Question: I am trying to find a way to filter large data and remove rows in a worksheet, in less than one minute
The goal:
- -
.
Test Data:
:
.
How the code works:
1. It starts by turning all Excel features Off
2. If the workbook is not empty and the text value to be removed exists in column 1 Copies the used range of column 1 to an array Iterates over every value in array backwards When it finds a match: Appends the cell address to a tmp string in the format "A11,A275,A3900,..." If the tmp variable length is close to 255 characters Deletes rows using .Range("A11,A275,A3900,...").EntireRow.Delete Shift:=xlUp Resets tmp to empty and moves on to the next set of rows
3. At the end, it turns all Excel features back On
.
, and total duration time should be under one minute. Any code-based solution is acceptable as long as it performs under 1 minute.
This narrows the scope to very few acceptable answers. The answers already provided are also very short and easy to implement. <URL> performs the operation in about 30 seconds, so there is at least one answer that provides an acceptable solution, and other may find it useful as well
.
My main initial function:
'''
Sub DeleteRowsWithValuesStrings()
Const MAX_SZ As Byte = 240
Dim i As Long, j As Long, t As Double, ws As Worksheet
Dim memArr As Variant, max As Long, tmp As String
Set ws = Worksheets(1)
max = GetMaxCell(ws.UsedRange).Row
FastWB True: t = Timer
With ws
If max > 1 Then
If IndexOfValInRowOrCol("Test String", , ws.UsedRange) > 0 Then
memArr = .Range(.Cells(1, 1), .Cells(max, 1)).Value2
For i = max To 1 Step -1
If memArr(i, 1) = "Test String" Then
tmp = tmp & "A" & i & ","
If Len(tmp) > MAX_SZ Then
.Range(Left(tmp, Len(tmp) - 1)).EntireRow.Delete Shift:=xlUp
tmp = vbNullString
End If
End If
Next
If Len(tmp) > 0 Then
.Range(Left(tmp, Len(tmp) - 1)).EntireRow.Delete Shift:=xlUp
End If
.Calculate
End If
End If
End With
FastWB False: InputBox "Duration: ", "Duration", Timer - t
End Sub
'''
---
Helper functions (turn Excel features off and on):
'''
Public Sub FastWB(Optional ByVal opt As Boolean = True)
With Application
.Calculation = IIf(opt, xlCalculationManual, xlCalculationAutomatic)
.DisplayAlerts = Not opt
.DisplayStatusBar = Not opt
.EnableAnimations = Not opt
.EnableEvents = Not opt
.ScreenUpdating = Not opt
End With
FastWS , opt
End Sub
Public Sub FastWS(Optional ByVal ws As Worksheet = Nothing, _
Optional ByVal opt As Boolean = True)
If ws Is Nothing Then
For Each ws In Application.ActiveWorkbook.Sheets
EnableWS ws, opt
Next
Else
EnableWS ws, opt
End If
End Sub
Private Sub EnableWS(ByVal ws As Worksheet, ByVal opt As Boolean)
With ws
.DisplayPageBreaks = False
.EnableCalculation = Not opt
.EnableFormatConditionsCalculation = Not opt
.EnablePivotTable = Not opt
End With
End Sub
'''
---
Finds last cell with data (thanks @ZygD - now I tested it in several scenarios):
'''
Public Function GetMaxCell(Optional ByRef rng As Range = Nothing) As Range
'Returns the last cell containing a value, or A1 if Worksheet is empty
Const NONEMPTY As String = "*"
Dim lRow As Range, lCol As Range
If rng Is Nothing Then Set rng = Application.ActiveWorkbook.ActiveSheet.UsedRange
If WorksheetFunction.CountA(rng) = 0 Then
Set GetMaxCell = rng.Parent.Cells(1, 1)
Else
With rng
Set lRow = .Cells.Find(What:=NONEMPTY, LookIn:=xlFormulas, _
After:=.Cells(1, 1), _
SearchDirection:=xlPrevious, _
SearchOrder:=xlByRows)
If Not lRow Is Nothing Then
Set lCol = .Cells.Find(What:=NONEMPTY, LookIn:=xlFormulas, _
After:=.Cells(1, 1), _
SearchDirection:=xlPrevious, _
SearchOrder:=xlByColumns)
Set GetMaxCell = .Parent.Cells(lRow.Row, lCol.Column)
End If
End With
End If
End Function
'''
---
Returns the index of a match in the array, or 0 if a match is not found:
'''
Public Function IndexOfValInRowOrCol( _
ByVal searchVal As String, _
Optional ByRef ws As Worksheet = Nothing, _
Optional ByRef rng As Range = Nothing, _
Optional ByRef vertical As Boolean = True, _
Optional ByRef rowOrColNum As Long = 1 _
) As Long
'Returns position in Row or Column, or 0 if no matches found
Dim usedRng As Range, result As Variant, searchRow As Long, searchCol As Long
result = CVErr(9999) '- generate custom error
Set usedRng = GetUsedRng(ws, rng)
If Not usedRng Is Nothing Then
If rowOrColNum < 1 Then rowOrColNum = 1
With Application
If vertical Then
result = .Match(searchVal, rng.Columns(rowOrColNum), 0)
Else
result = .Match(searchVal, rng.Rows(rowOrColNum), 0)
End If
End With
End If
If IsError(result) Then IndexOfValInRowOrCol = 0 Else IndexOfValInRowOrCol = result
End Function
'''
.
Tested 6 solutions (3 tests each): <URL>
.
Here are the results, fastest to the slowest:
.
Test 1. Total of 100,000 records, 10,000 to be deleted:
'''
1. ExcelHero() - 1.5 seconds
2. DeleteRowsWithValuesNewSheet() - 2.4 seconds
3. DeleteRowsWithValuesStrings() - 2.45 minutes
4. DeleteRowsWithValuesArray() - 2.45 minutes
5. QuickAndEasy() - 3.25 minutes
6. DeleteRowsWithValuesUnion() - Stopped after 5 minutes
'''
.
Test 2. Total of 1 million records, 100,000 to be deleted:
'''
1. ExcelHero() - 16 seconds (average)
2. DeleteRowsWithValuesNewSheet() - 33 seconds (average)
3. DeleteRowsWithValuesStrings() - 4 hrs 38 min (16701.375 sec)
4. DeleteRowsWithValuesArray() - 4 hrs 37 min (<PHONE>3 sec)
5. QuickAndEasy() - 5 hrs 40 min (<PHONE>8 sec)
6. DeleteRowsWithValuesUnion() - N/A
'''
.
Notes:
1. ExcelHero method: easy to implement, reliable, extremely fast, but removes formulas
2. NewSheet method: easy to implement, reliable, and meets the target
3. Strings method: more effort to implement, reliable, but doesn't meet requirement
4. Array method: similar to Strings, but ReDims an array (faster version of Union)
5. QuickAndEasy: easy to implement (short, reliable and elegant), but doesn't meet requirement
6. Range Union: implementation complexity similar to 2 and 3, but too slow
I also made the test data more realistic by introducing unusual values:
- - - - - - -
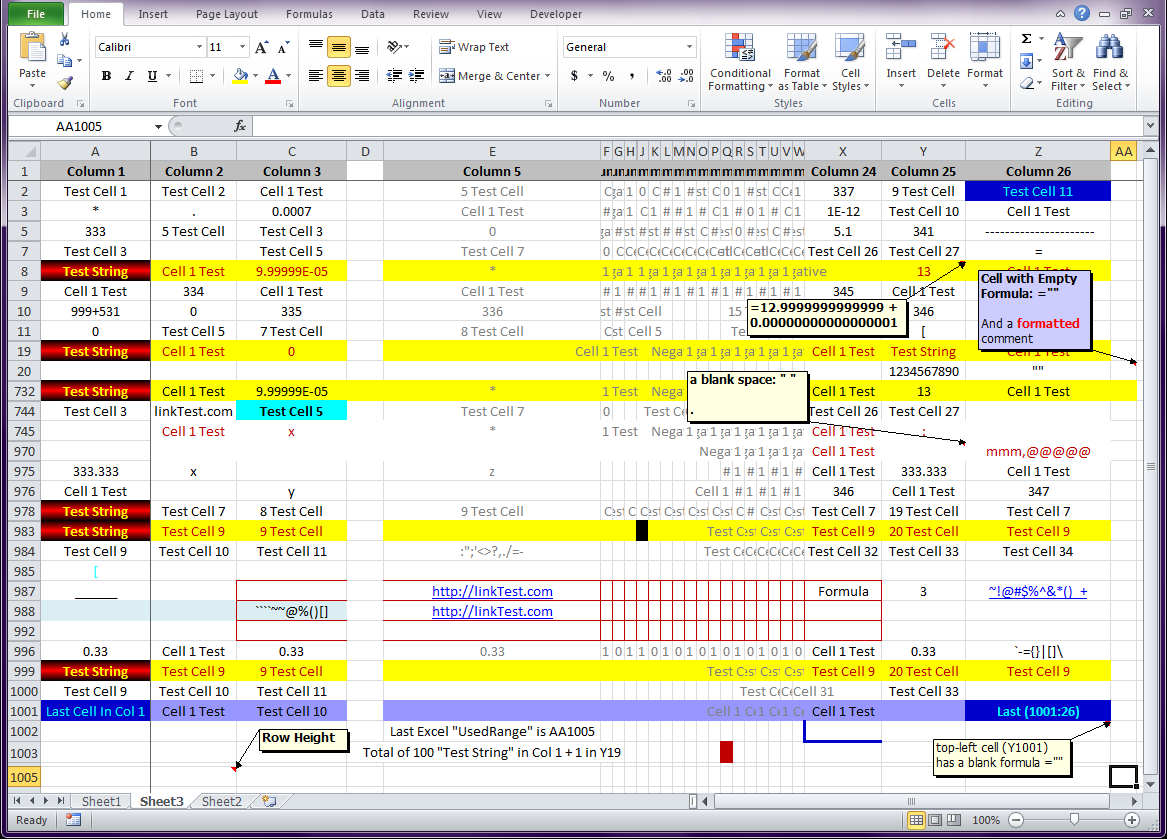
Answer: I'm providing the first answer as a reference
Others may find it useful, if there are no other options available
- -
.
'''
Sub DeleteRowsWithValuesNewSheet() '100K records 10K to delete
'Test 1: 2.40234375 sec
'Test 2: 2.41796875 sec
'Test 3: 2.40234375 sec
'1M records 100K to delete
'Test 1: 32.<PHONE> sec
'Test 2: 33.<PHONE> sec
'Test 3: 32.90625 sec
Dim oldWs As Worksheet, newWs As Worksheet, rowHeights() As Long
Dim wsName As String, t As Double, oldUsedRng As Range
FastWB True: t = Timer
Set oldWs = Worksheets(1)
wsName = oldWs.Name
Set oldUsedRng = oldWs.Range("A1", GetMaxCell(oldWs.UsedRange))
If oldUsedRng.Rows.Count > 1 Then 'If sheet is not empty
Set newWs = Sheets.Add(After:=oldWs) 'Add new sheet
With oldUsedRng
.AutoFilter Field:=1, Criteria1:="<>Test String"
.Copy 'Copy visible data
End With
With newWs.Cells
.PasteSpecial xlPasteColumnWidths
.PasteSpecial xlPasteAll 'Paste data on new sheet
.Cells(1, 1).Select 'Deselect paste area
.Cells(1, 1).Copy 'Clear Clipboard
End With
oldWs.Delete 'Delete old sheet
newWs.Name = wsName
End If
FastWB False: InputBox "Duration: ", "Duration", Timer - t
End Sub
'''
.
At high level:
- - '.AutoFilter Field:=1, Criteria1:="<>Test String"'- - - -
It uses the same helper functions posted in the question
The 99% of the duration is used by the AutoFilter
.
There are a couple limitations I found so far, the first can be addressed:
1. If there are any hidden rows on the initial sheet, it unhides them A separate function is needed to hide them back Depending on implementation, it might significantly increase duration
2. VBA related: It changes the Code Name of the sheet; other VBA referring to Sheet1 will be broken (if any) It deletes all VBA code associated with the initial sheet (if any)
.
A few notes about using large files like this:
- - Unmanaged Conditional Formatting rules can cause exponential performance issues- - Reading file or data from network is much slower than working with a locall file